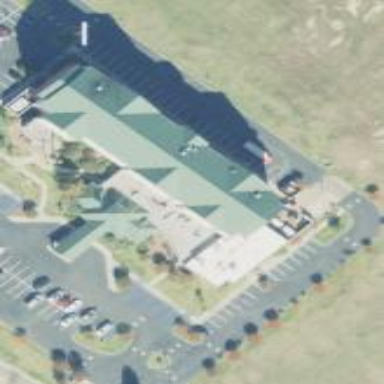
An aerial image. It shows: Hotel building.